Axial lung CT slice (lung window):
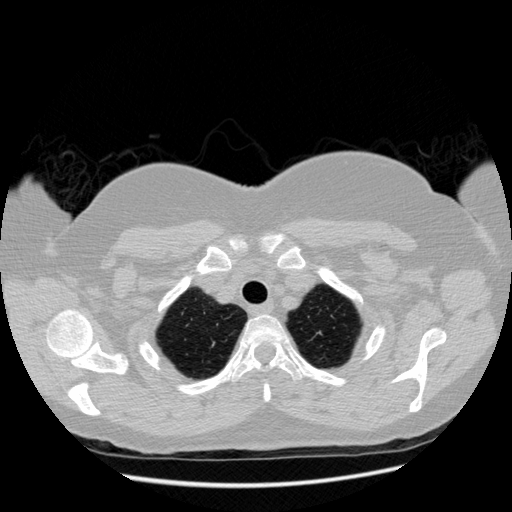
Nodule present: no